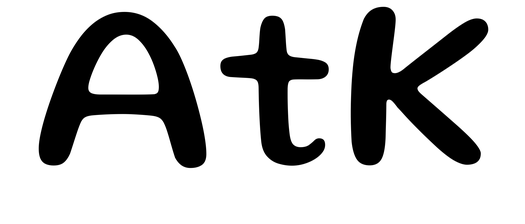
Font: Gluten_Regular